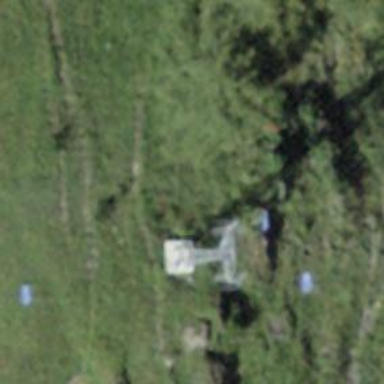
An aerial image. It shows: Pylon used for aerialway.